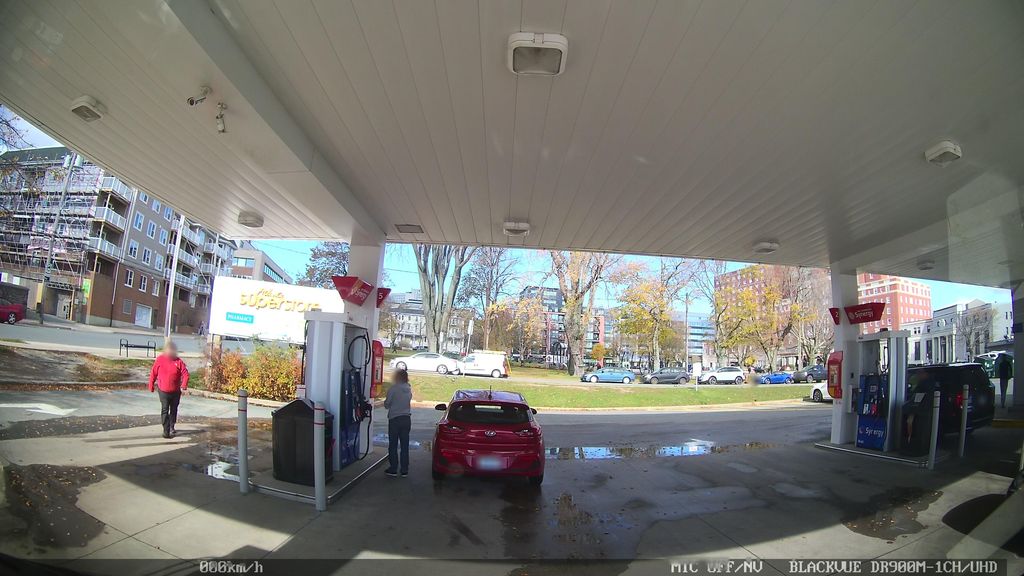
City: halifax